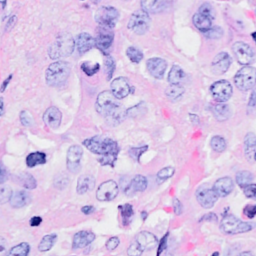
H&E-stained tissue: Breast